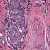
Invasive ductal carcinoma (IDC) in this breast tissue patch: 1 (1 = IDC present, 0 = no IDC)